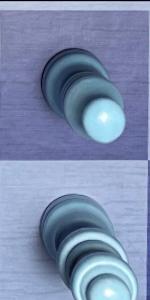
Label: Pawn_Black